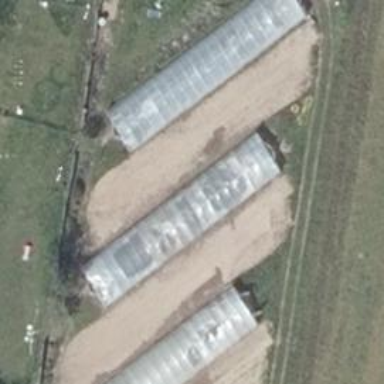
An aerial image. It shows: Greenhouse.